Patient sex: M
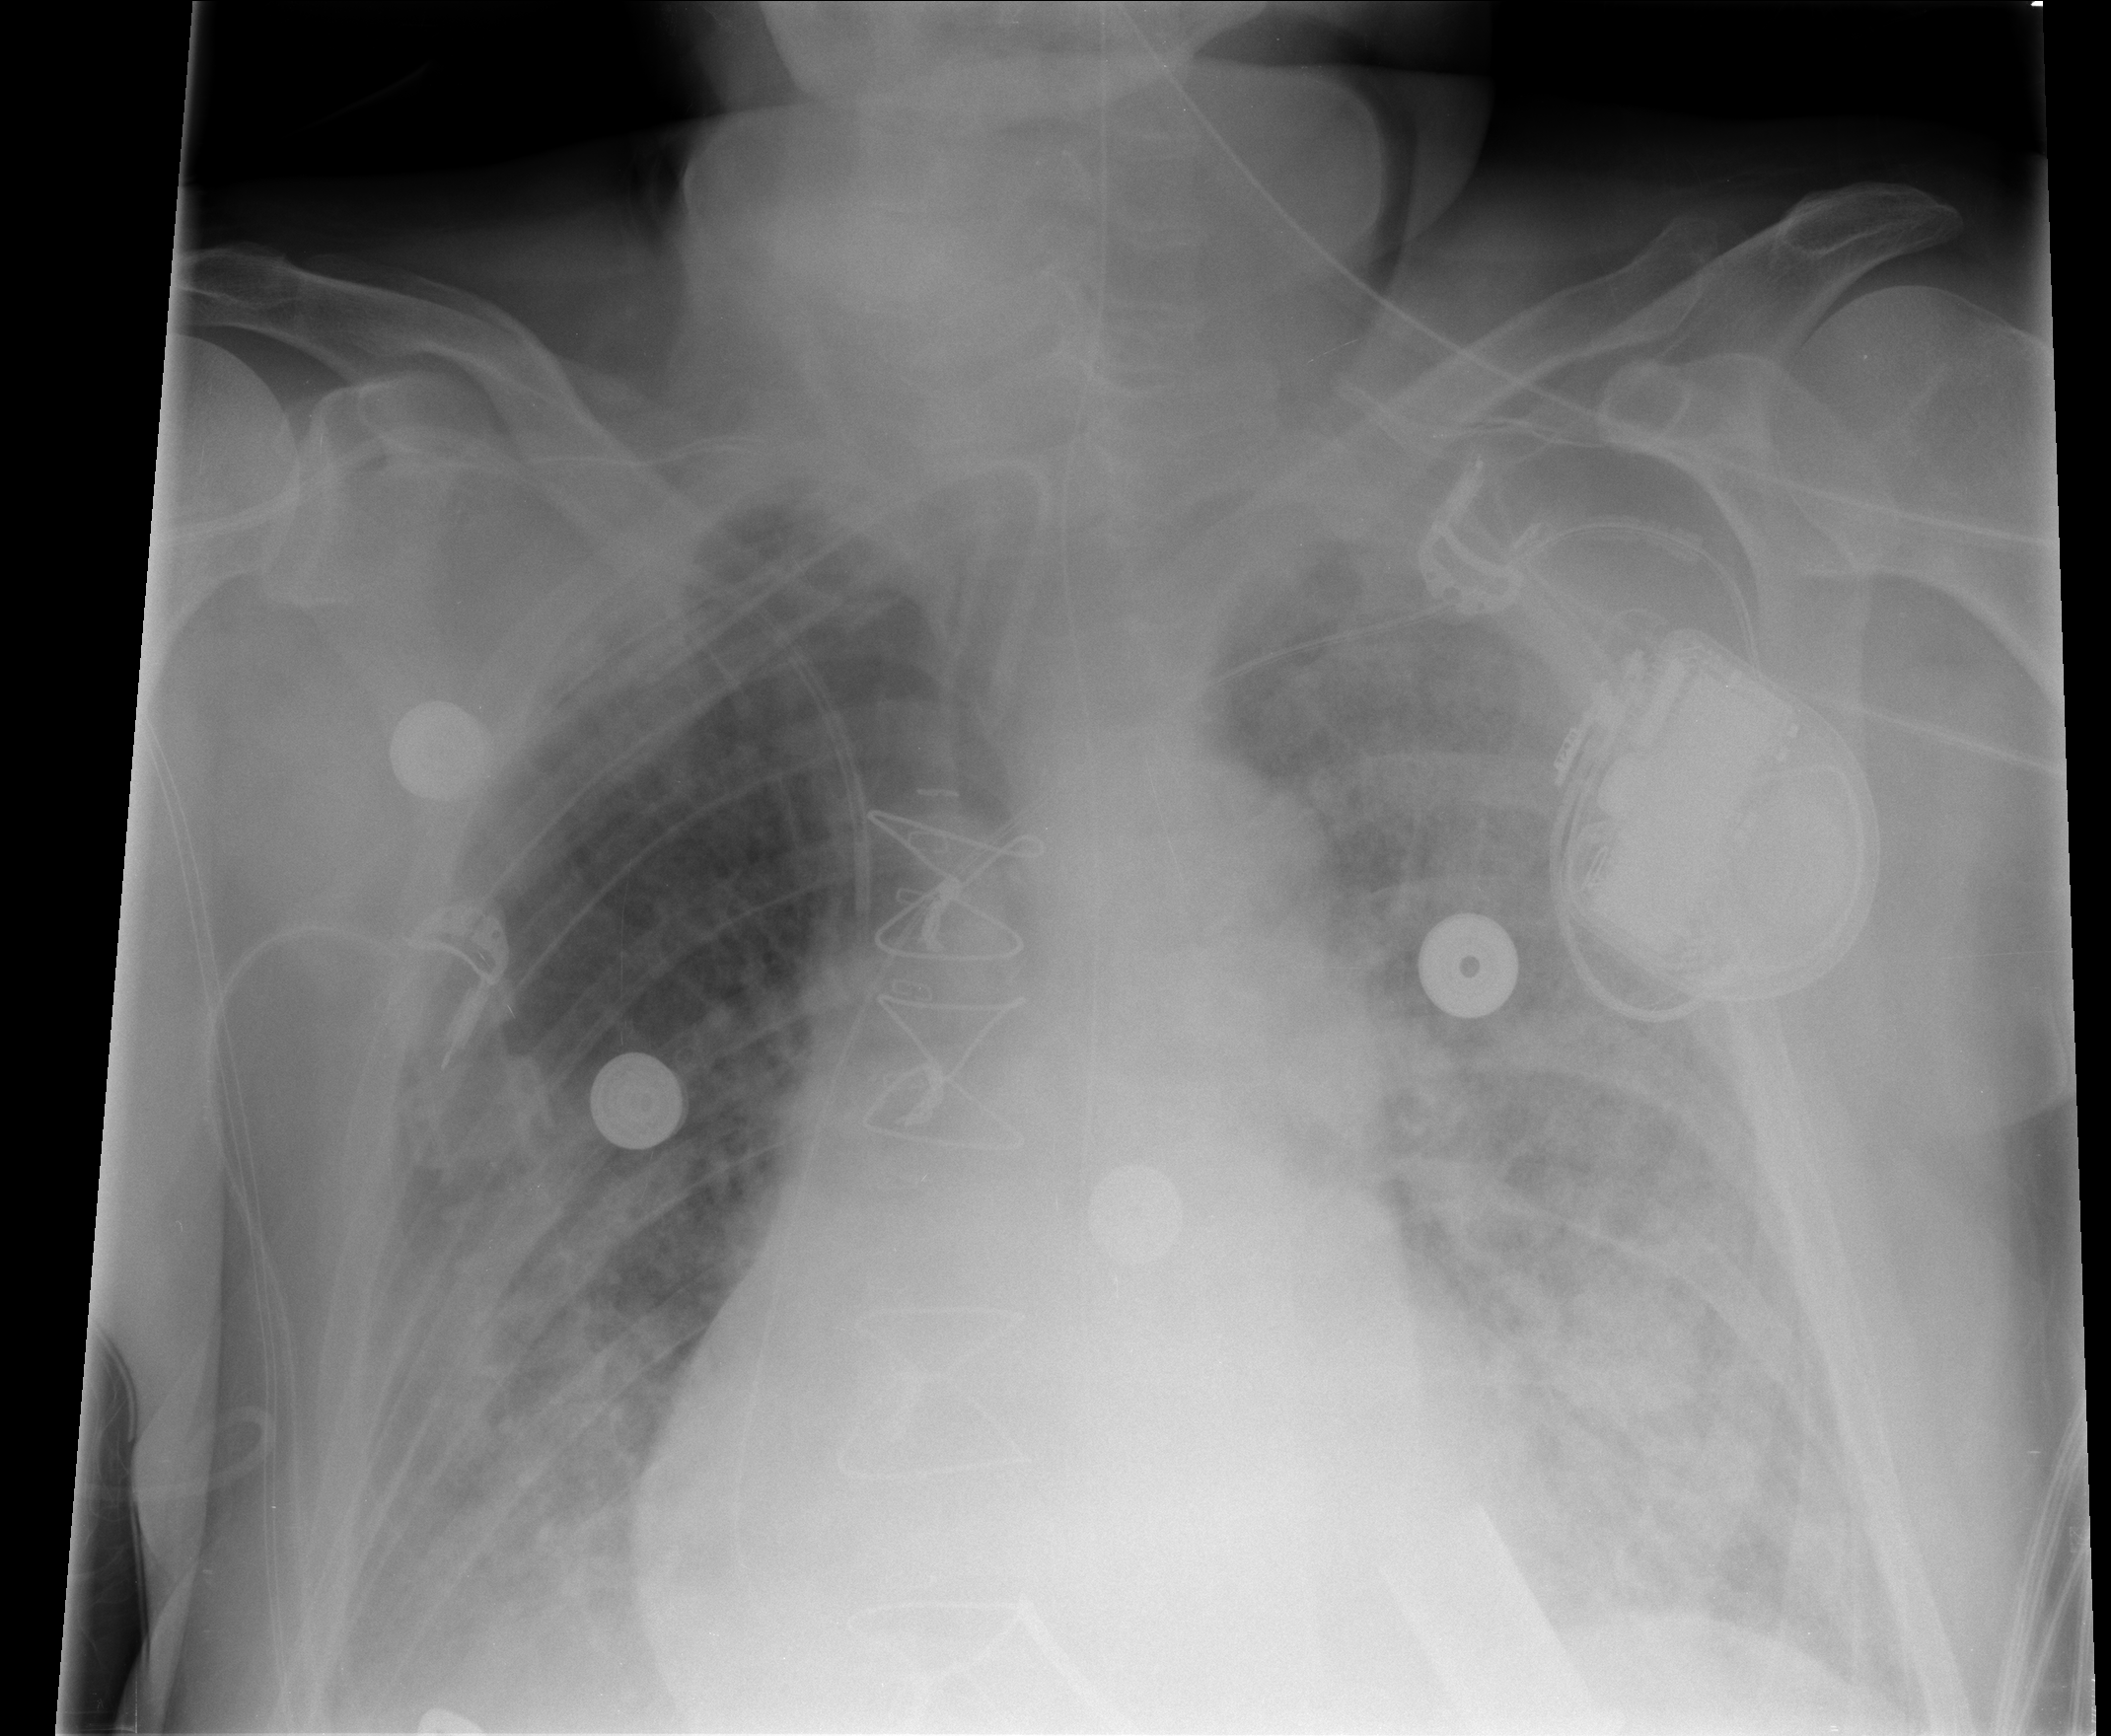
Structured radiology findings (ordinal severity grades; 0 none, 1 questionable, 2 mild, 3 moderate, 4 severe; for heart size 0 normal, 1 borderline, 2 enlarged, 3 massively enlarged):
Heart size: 3
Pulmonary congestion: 3
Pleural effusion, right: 2
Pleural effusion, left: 1
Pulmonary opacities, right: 3
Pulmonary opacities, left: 4
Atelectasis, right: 3
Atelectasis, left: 3